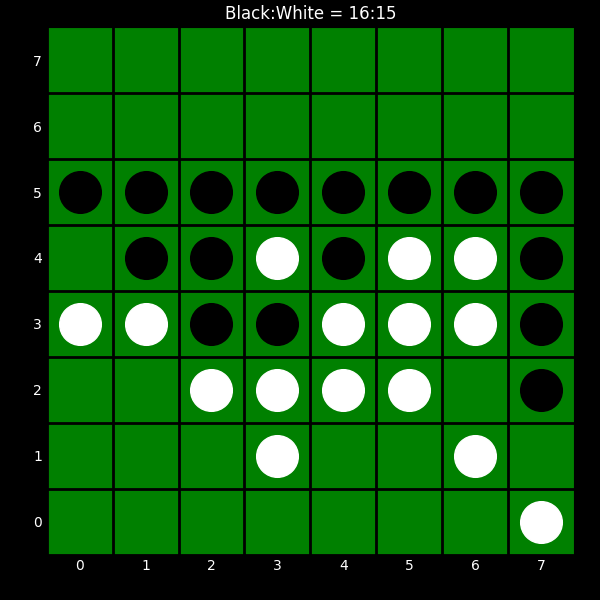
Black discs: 16
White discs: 15